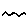
Label: zigzag